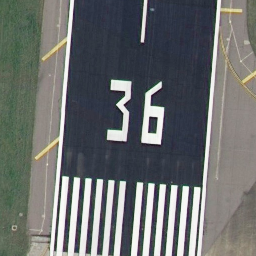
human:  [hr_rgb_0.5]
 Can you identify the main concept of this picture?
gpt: runway